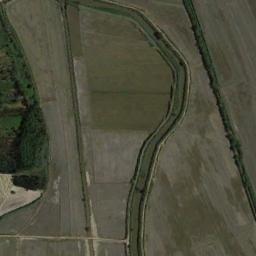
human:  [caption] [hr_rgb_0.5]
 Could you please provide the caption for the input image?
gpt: The river goes through bare farmland and trees .

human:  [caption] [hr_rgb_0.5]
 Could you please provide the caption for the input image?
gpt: A curvy, Light green river with green fields by the shore .

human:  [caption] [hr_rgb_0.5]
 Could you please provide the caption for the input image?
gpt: The yellow river goes through the khaki farmland and a grove of trees is next to the river .

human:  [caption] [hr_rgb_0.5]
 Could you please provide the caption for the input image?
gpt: The river is surrounded by trees .

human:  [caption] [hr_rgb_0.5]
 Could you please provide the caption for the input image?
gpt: There are some brown farmlands near the river .